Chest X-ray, AP view. Patient: 63 years old, sex M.
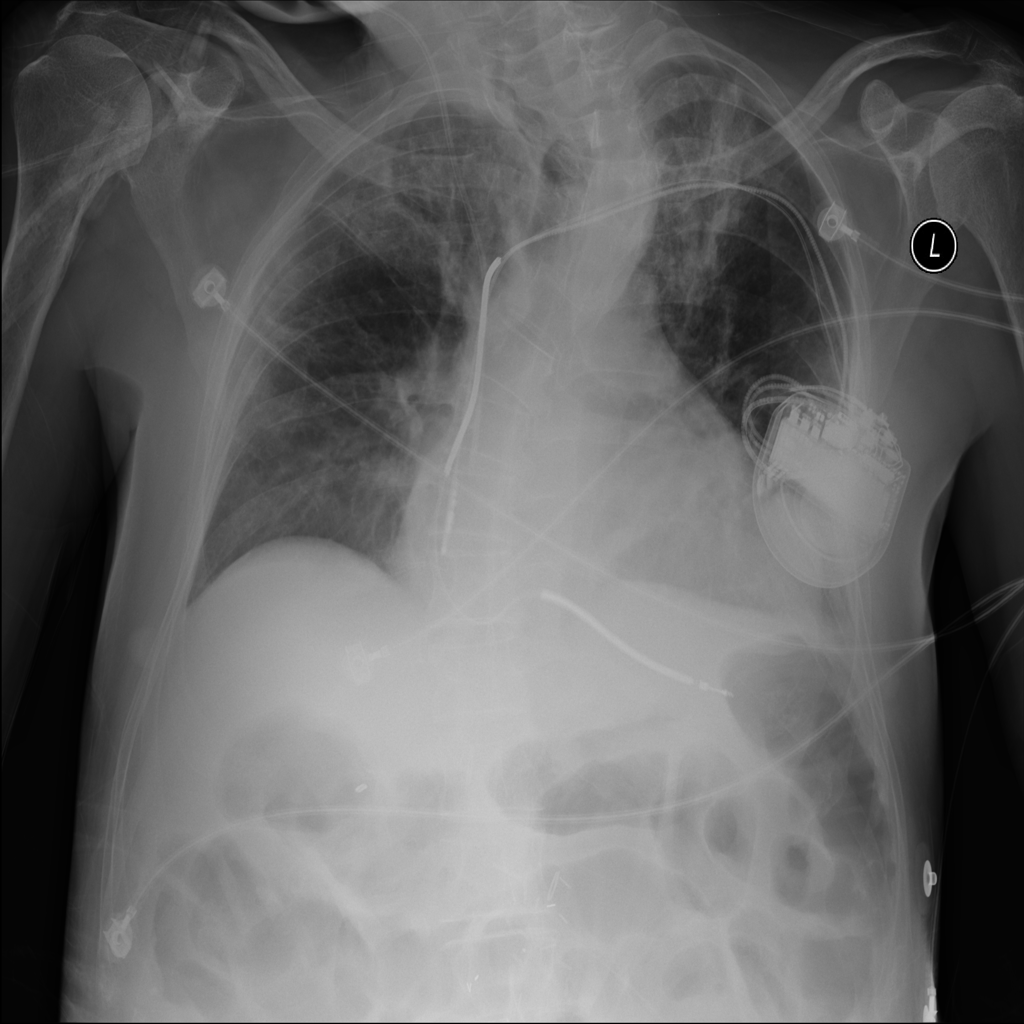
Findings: Cardiomegaly, Effusion, Infiltration